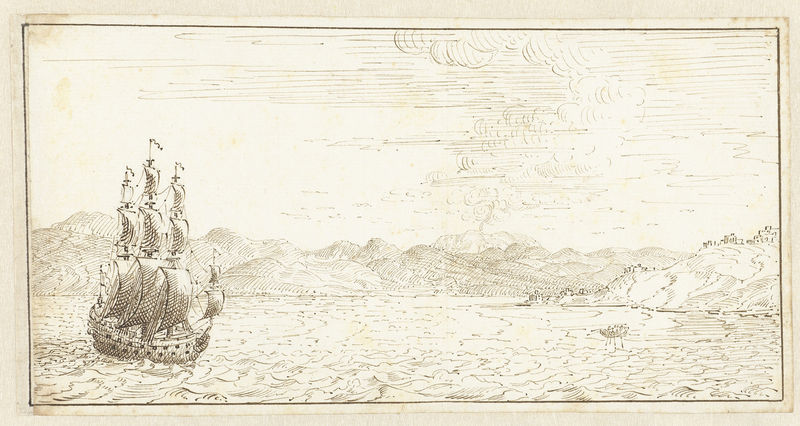
Titel: Schip gelegen voor de kust van Sicilië
Künstler: Johan Teyler
Standort: Amsterdam
Institution: Rijksmuseum
Schlagwörter: gravure, paysage, montagnes, voile, mer, navire, bateau, mat, côte, océan, lmat